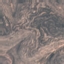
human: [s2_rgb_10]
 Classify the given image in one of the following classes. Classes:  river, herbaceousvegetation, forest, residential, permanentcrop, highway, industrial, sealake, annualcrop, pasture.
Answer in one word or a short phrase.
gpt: HerbaceousVegetation